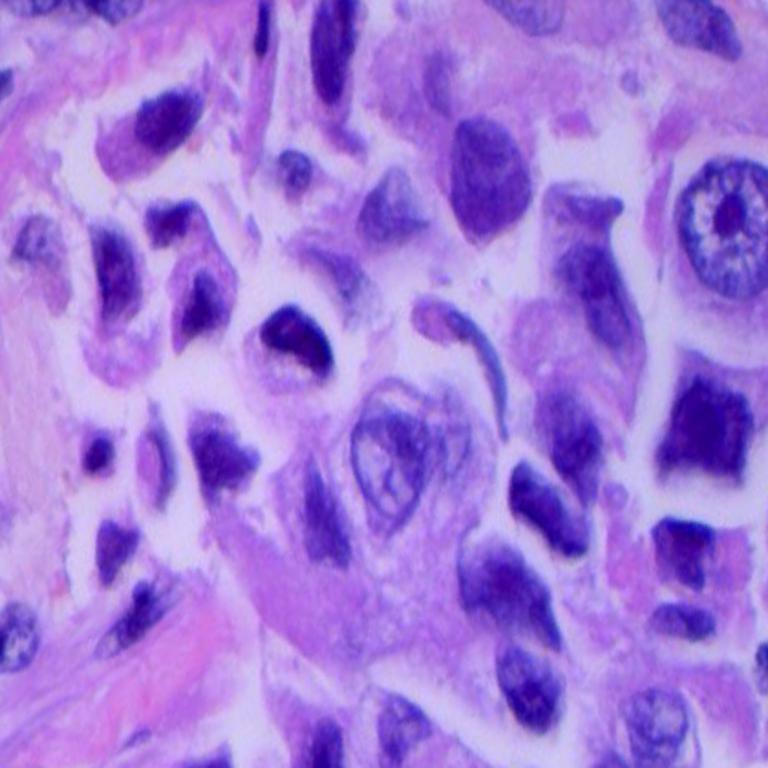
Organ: lung
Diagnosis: adenocarcinomas